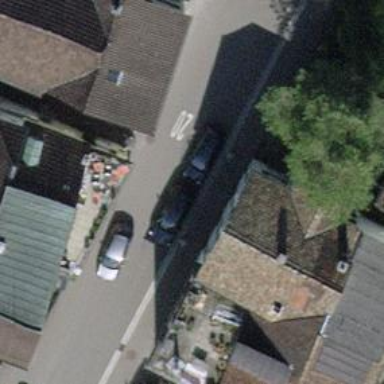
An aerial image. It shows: Living street.